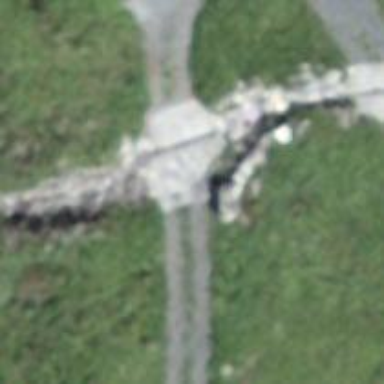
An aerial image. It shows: Culvert tunnel.